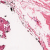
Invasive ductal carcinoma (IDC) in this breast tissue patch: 0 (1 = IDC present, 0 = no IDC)